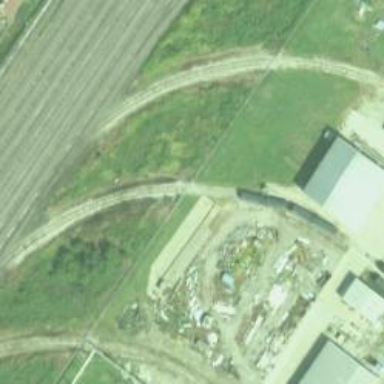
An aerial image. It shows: Rail spur service.